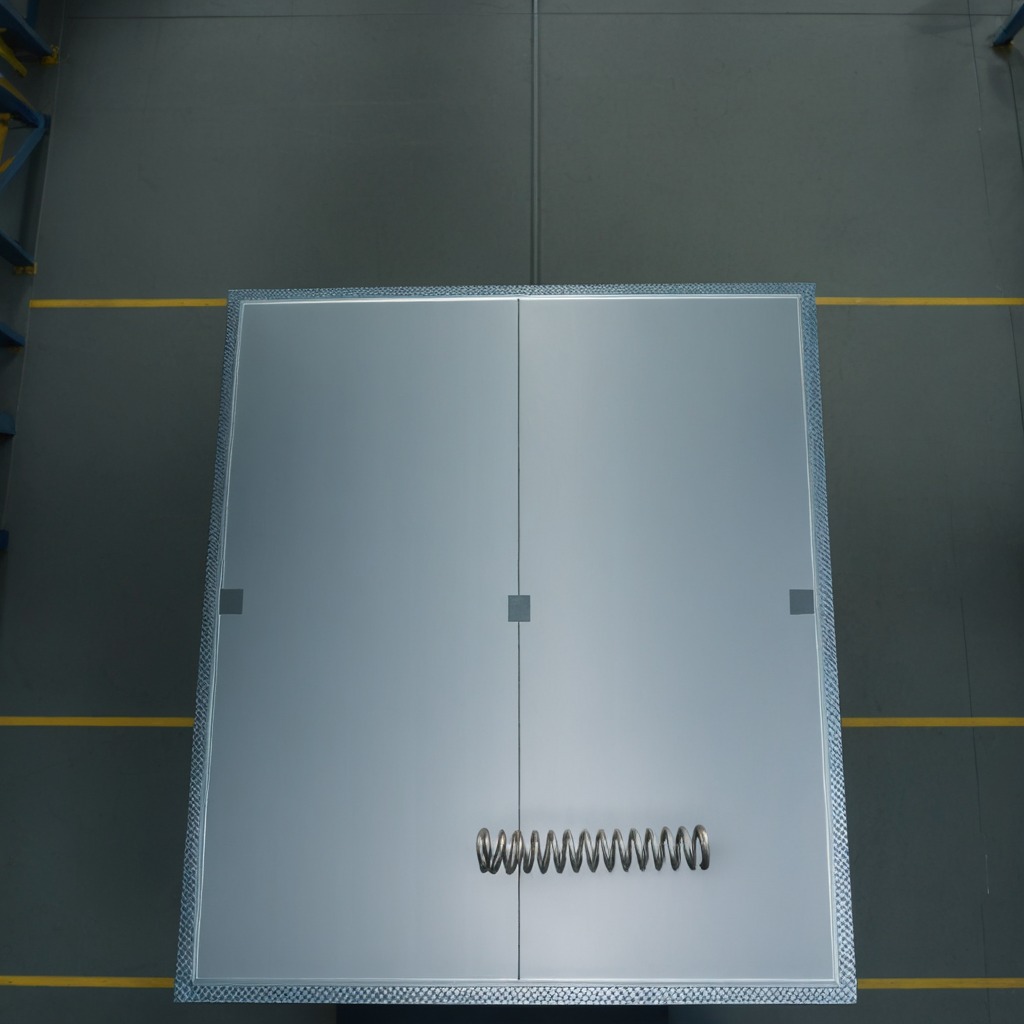
A coiled metal spring is lying on a toolbox surface in an airplane hangar workshop.